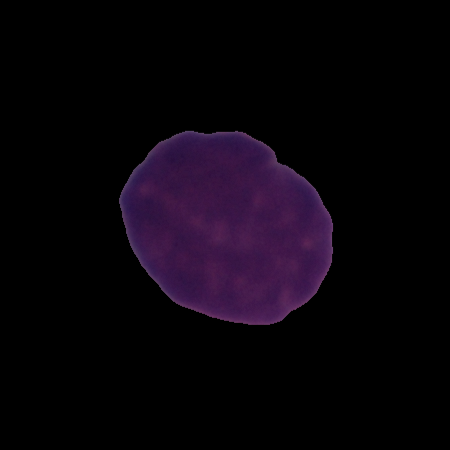
Label: cancer